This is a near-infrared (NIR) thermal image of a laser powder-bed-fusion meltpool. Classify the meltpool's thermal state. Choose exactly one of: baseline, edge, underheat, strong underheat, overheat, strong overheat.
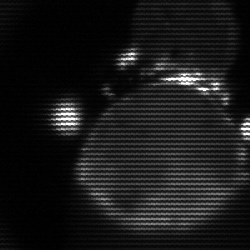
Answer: edge